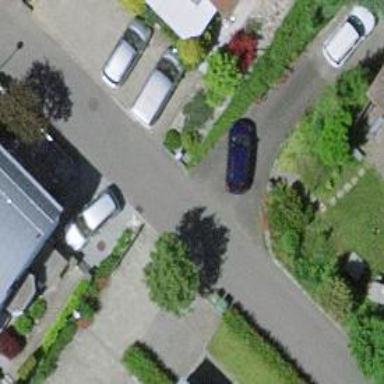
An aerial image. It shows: Smooth asphalt road in residential area.